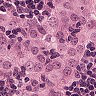
Metastatic tissue present: yes